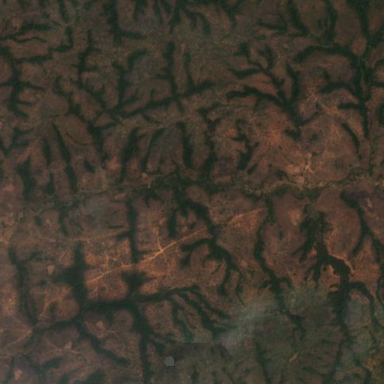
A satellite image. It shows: Forest area.